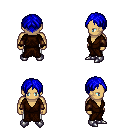
a pixel art fantasy rpg character, male body template, human, tanned skin, brown robe, white pants, blue parted hairstyle, cloth bracers, metal boots, four views (front, back, left, right), 2x2 character sprite sheet, small pixel art, hard edges, no anti-aliasing